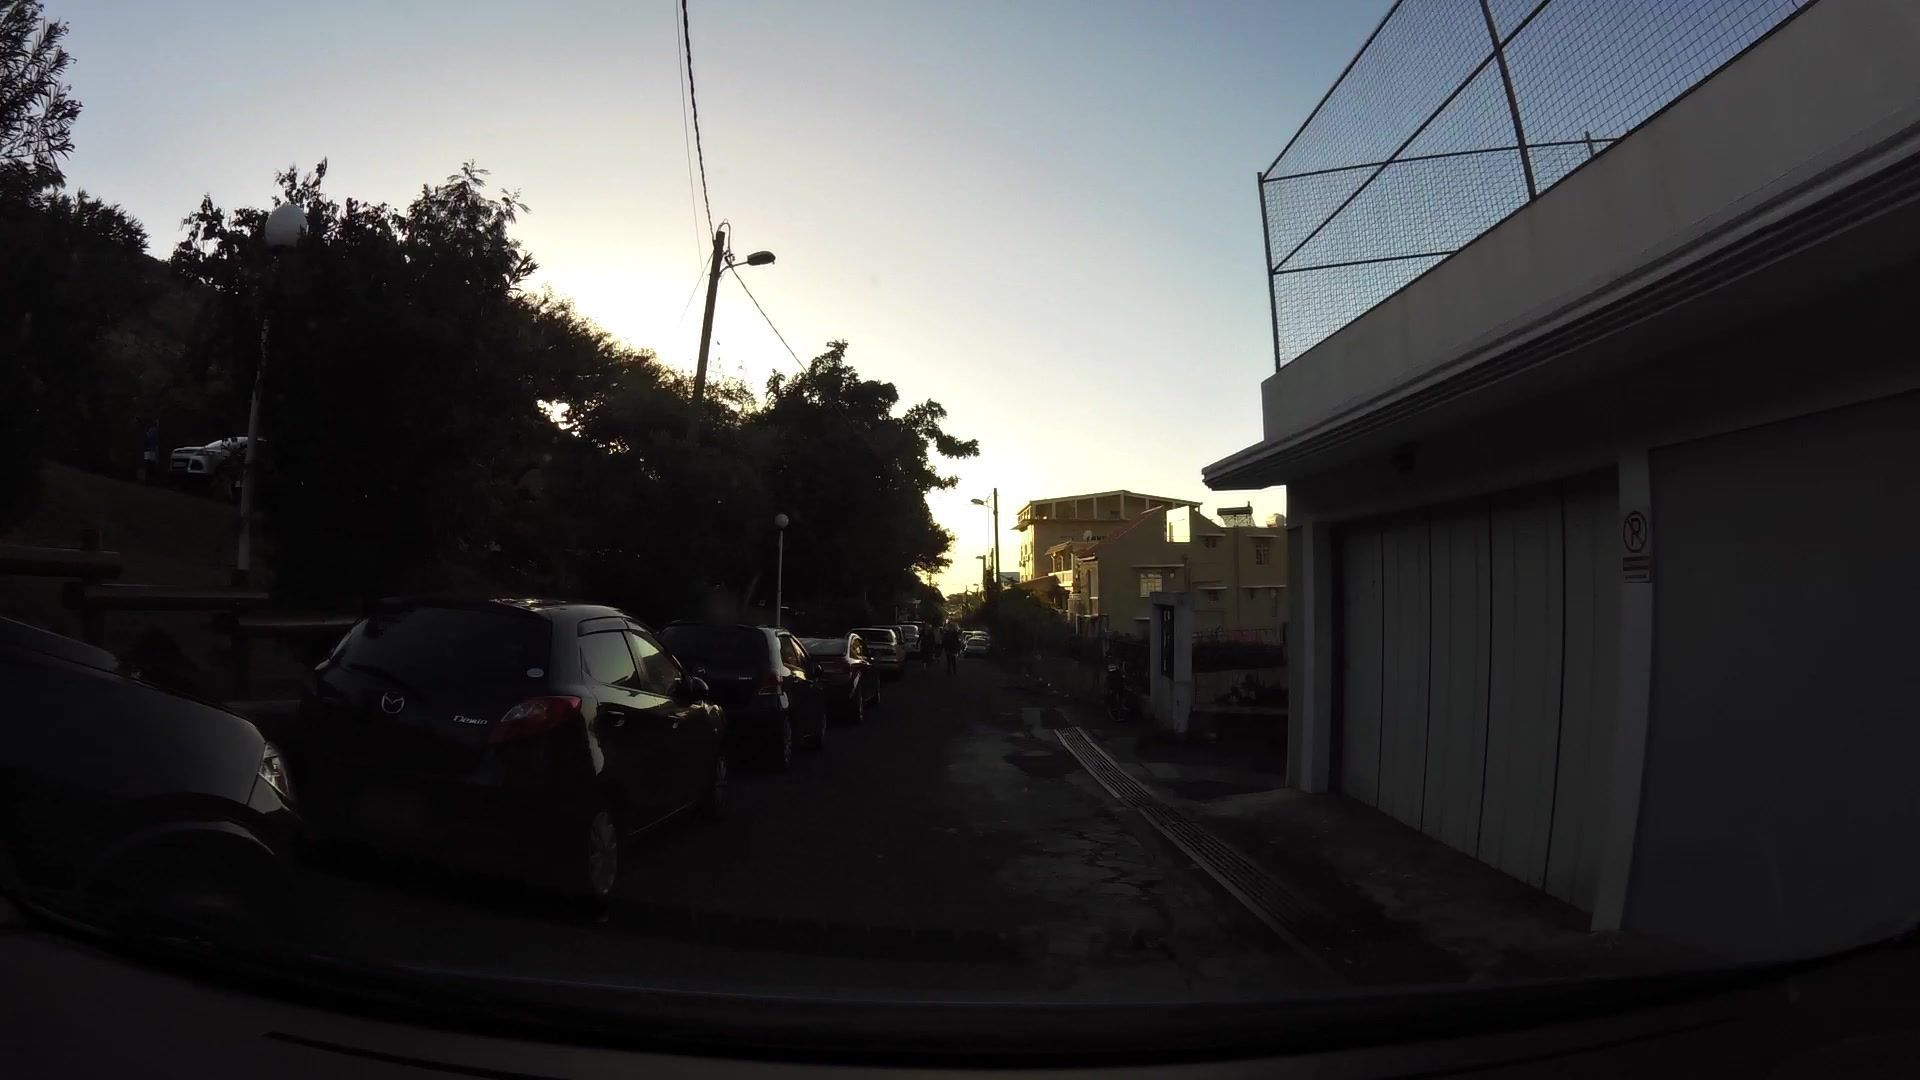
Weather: clear
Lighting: dusk/dawn
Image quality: good
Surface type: driving surface
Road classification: residential
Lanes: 2
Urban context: urban centre
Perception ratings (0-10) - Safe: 1.99, Lively: 9.15, Beautiful: 2.44, Boring: 3.96, Depressing: 3.23, Wealthy: 1.53